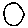
Label: moon